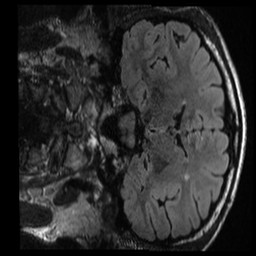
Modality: T1w
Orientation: coronal
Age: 23
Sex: male